Question: Messing around with some CSS trying to learn some stuff as I haven't done much before and I've come across an issue where I have a small amount of space between an image tag and a ul tag and can't figure out how to get rid of it.

I'm talking about the space between the Image and the black bar as seen in the picture above.
Source code for that page is as follows (in asp.net mvc3)
'''
<!DOCTYPE html>
<html>
<head>
<meta charset="utf-8" />
<title>@ViewBag.Title</title>
<link href="@Url.Content("~/Content/Site.css")" rel="stylesheet" type="text/css" />
<script src="@Url.Content("~/Scripts/jquery-1.5.1.min.js")" type="text/javascript"></script>
<script src="@Url.Content("~/Scripts/modernizr-1.7.min.js")" type="text/javascript"></script>
</head>
<body>
<div id="container">
<div id="header">
<img src="@Url.Content("~/Content/b.png")" alt="Infomaster" />
<ul id="menu" >
<li>Home</li></ul>
</div>
<div id="content">
@RenderBody()
</div>
<div id="footer">
footer
</div>
</div>
</body>
</html>
'''
My css looks as follows
'''
html, body
{
font-size: 1.0em;
font-family: Arial, sans-serif, Verdana, Garamond, "Segoe UI";
color: #232323;
background-color: #414042;
height: 100%; /* needed for container min-height */
}
div#container
{
position: relative; /* needed for footer positioning*/
margin: 0 auto; /* center, not in IE5 */
height: auto !important; /* real browsers */
height: 100%; /* IE6: treaded as min-height*/
min-height: 100%; /* real browsers */
background-color: White;
border-radius: 15px;
min-width: 920px;
width: 52%;
}
div#header
{
padding: 1% 1% 0px 1%;
margin: 0px;
}
div#footer
{
position: absolute;
width: 100%;
bottom: 0; /* stick to bottom */
}
#menu
{
background-color: Black;
color: White;
list-style: none;
margin: 0px;
padding: 0px;
}
'''
I've messed around with various paddings, margins etc but can't seem to get rid of it, also in IE web developer tool bar in the layout pane it shows me there is an offset (and nothing else) but when I change it it has no affect.
I think its a small thing I'm missing but would appreciate some help.
Cheers
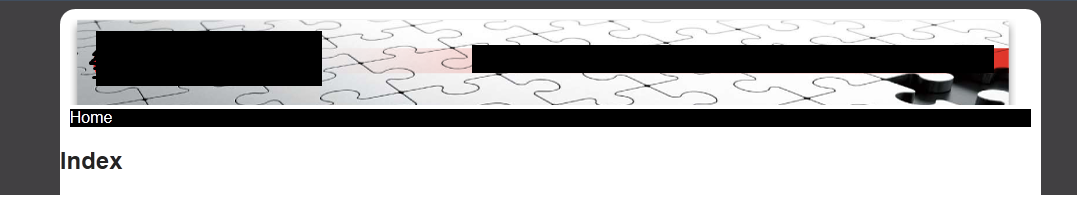
Answer: '''
#header img {
display:block;
}
'''
simple as that